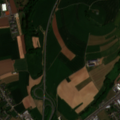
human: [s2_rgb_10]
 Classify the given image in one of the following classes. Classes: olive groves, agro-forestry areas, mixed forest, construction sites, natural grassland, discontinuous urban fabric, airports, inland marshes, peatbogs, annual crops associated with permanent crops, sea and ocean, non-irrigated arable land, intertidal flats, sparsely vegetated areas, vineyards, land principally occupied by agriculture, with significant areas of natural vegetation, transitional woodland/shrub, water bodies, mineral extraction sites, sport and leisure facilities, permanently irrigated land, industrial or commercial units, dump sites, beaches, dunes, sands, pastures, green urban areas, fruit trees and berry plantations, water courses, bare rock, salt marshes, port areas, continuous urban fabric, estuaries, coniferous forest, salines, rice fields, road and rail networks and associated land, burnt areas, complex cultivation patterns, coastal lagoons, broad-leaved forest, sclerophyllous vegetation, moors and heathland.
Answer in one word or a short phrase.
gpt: discontinuous urban fabric, industrial or commercial units, road and rail networks and associated land, non-irrigated arable land, land principally occupied by agriculture, with significant areas of natural vegetation